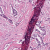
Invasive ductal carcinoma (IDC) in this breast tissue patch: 1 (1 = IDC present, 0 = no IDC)